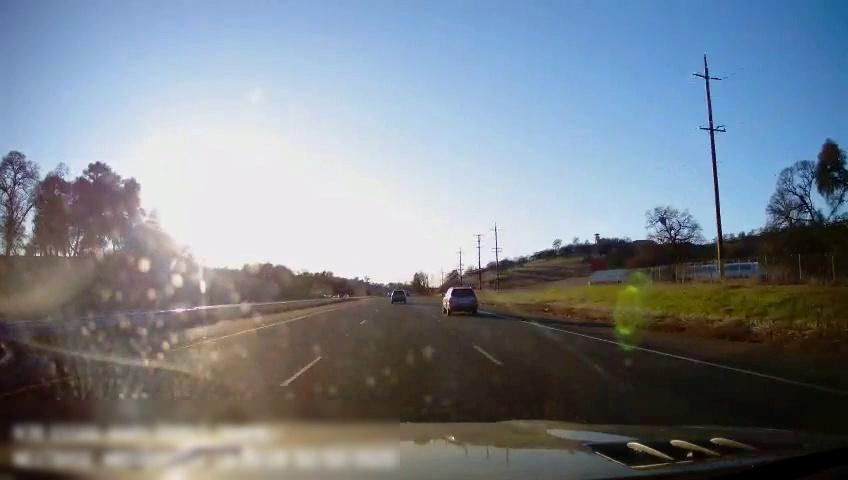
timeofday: Day
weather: Sunny
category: Drivable Space
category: Drivable Space
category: Vehicles | Car
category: Vehicles | Car
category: Lanes | Alternate Lane
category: Lanes | Current Lane
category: Lanes | Current Lane
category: Lanes | Alternate Lane